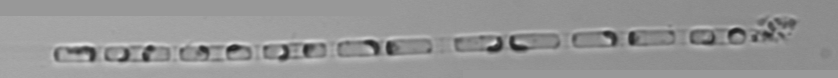
Label: Skeletonema